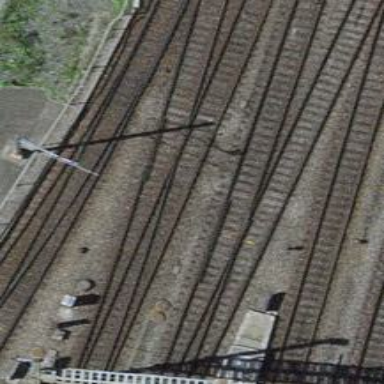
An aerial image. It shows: Single-track railway with electrified contact lines.